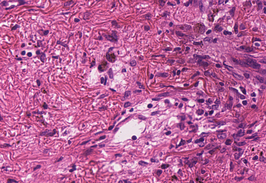
Tumor epithelial tissue: no
Tumor-associated stroma tissue: yes
Normal tissue: no